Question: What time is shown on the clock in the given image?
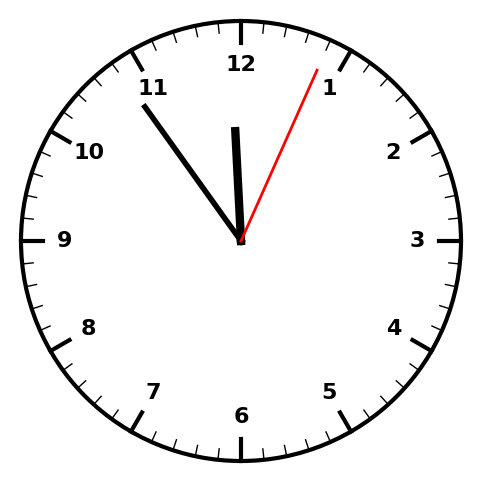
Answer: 11:54:04